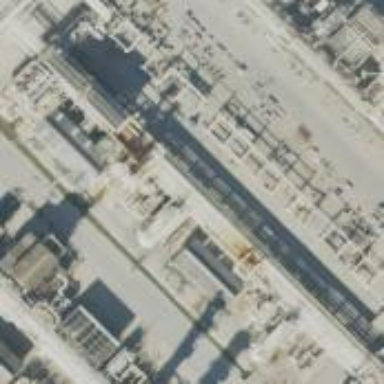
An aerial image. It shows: Industrial building.